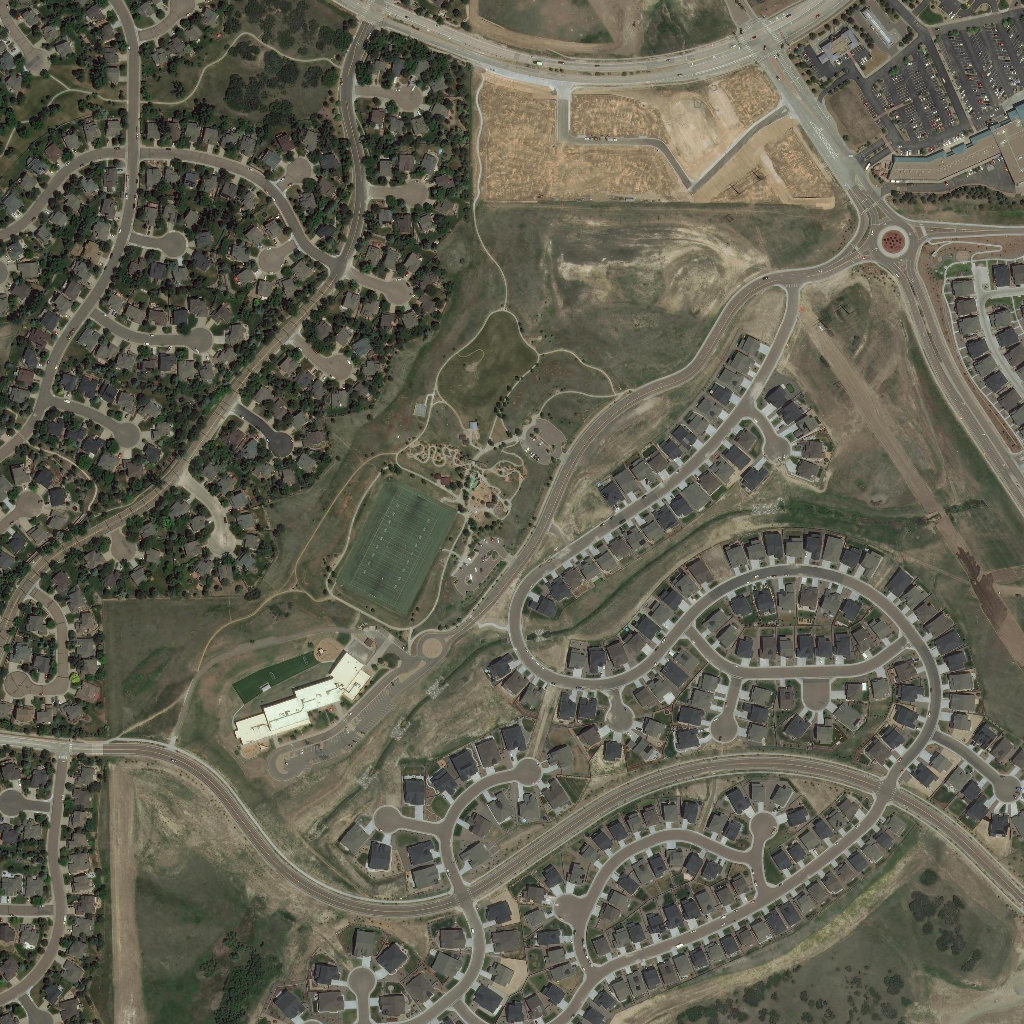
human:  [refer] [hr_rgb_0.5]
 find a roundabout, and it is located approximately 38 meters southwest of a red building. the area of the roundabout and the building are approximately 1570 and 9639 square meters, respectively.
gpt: <box>[[84, 20, 89, 26, 0]]</box>

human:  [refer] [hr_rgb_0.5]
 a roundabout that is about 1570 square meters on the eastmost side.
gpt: <box>[[84, 20, 89, 26, 0]]</box>

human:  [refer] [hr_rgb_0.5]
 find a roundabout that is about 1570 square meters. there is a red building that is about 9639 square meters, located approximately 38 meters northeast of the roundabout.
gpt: <box>[[84, 20, 89, 26, 0]]</box>

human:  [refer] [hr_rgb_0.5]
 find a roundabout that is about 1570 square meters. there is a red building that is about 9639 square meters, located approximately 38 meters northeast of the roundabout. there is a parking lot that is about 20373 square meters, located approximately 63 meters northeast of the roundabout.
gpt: <box>[[84, 20, 89, 26, 0]]</box>